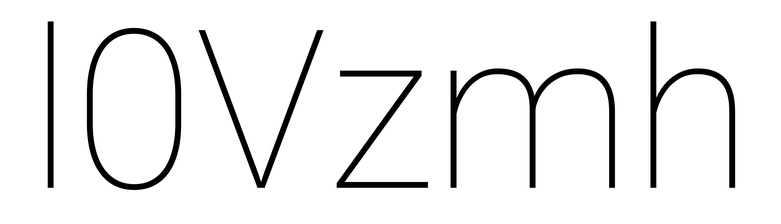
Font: Roboto_Thin